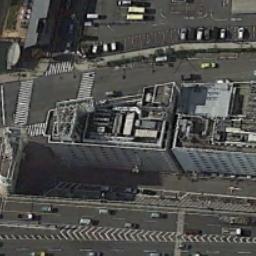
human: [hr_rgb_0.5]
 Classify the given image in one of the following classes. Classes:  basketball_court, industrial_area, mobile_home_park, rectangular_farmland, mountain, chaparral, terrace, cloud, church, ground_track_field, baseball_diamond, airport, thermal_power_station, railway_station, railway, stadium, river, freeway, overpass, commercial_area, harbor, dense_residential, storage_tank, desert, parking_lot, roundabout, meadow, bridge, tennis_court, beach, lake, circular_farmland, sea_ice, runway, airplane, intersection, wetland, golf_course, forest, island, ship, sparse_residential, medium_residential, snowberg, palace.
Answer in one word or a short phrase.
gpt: commercial_area